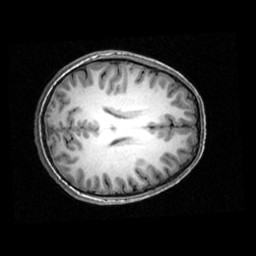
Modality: T1w
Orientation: axial
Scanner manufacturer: ge
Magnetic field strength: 3 T
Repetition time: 0.009036 s
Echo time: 0.00184 s